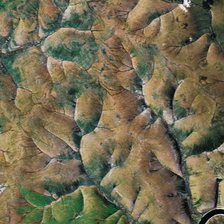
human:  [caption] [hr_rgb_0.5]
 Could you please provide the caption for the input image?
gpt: it is a large piece of mountain .

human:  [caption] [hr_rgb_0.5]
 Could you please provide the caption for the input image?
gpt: it is a large piece of mountain .

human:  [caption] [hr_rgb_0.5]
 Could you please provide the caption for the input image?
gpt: it is a large piece of mountain .

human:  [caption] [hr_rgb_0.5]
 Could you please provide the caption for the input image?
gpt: it is a large piece of mountain .

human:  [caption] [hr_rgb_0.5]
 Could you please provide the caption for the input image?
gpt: it is a large piece of mountain .